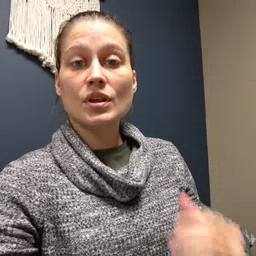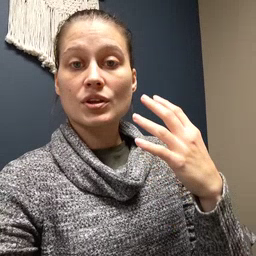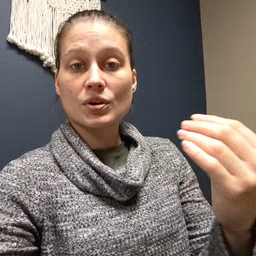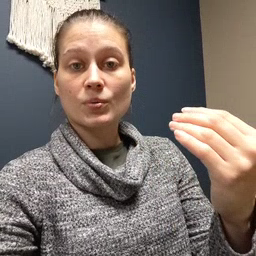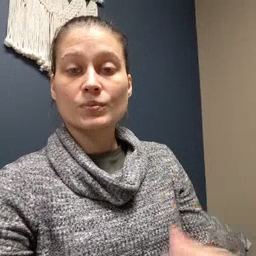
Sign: go